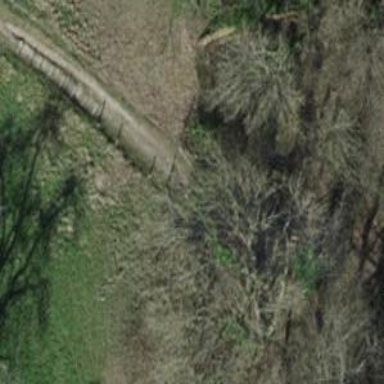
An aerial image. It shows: Path on the ground crossing bridge. The trail visibility is excellent.